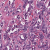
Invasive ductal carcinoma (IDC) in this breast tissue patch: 1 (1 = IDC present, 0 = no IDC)